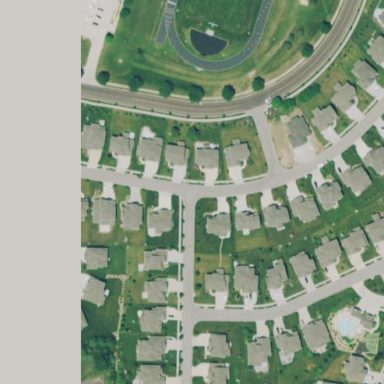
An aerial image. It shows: This residential area consists of single-family homes.